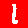
Digit: 1